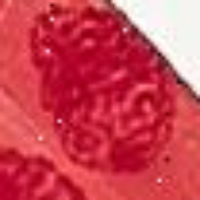
Label: prophase